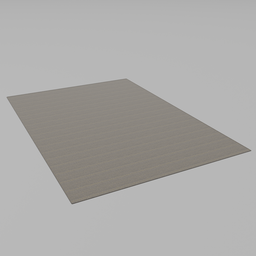
Label: decoration